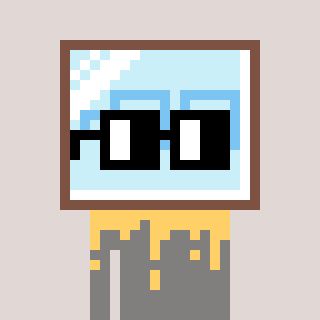
a pixel art character with square black glasses, a mirror-shaped head and a bluegrey-colored body on a warm background